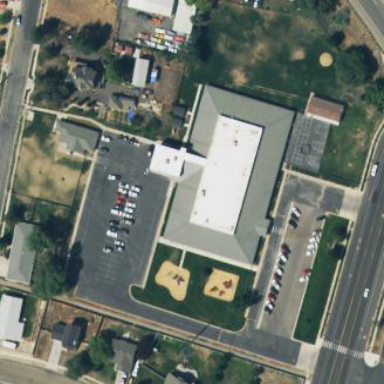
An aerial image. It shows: School.